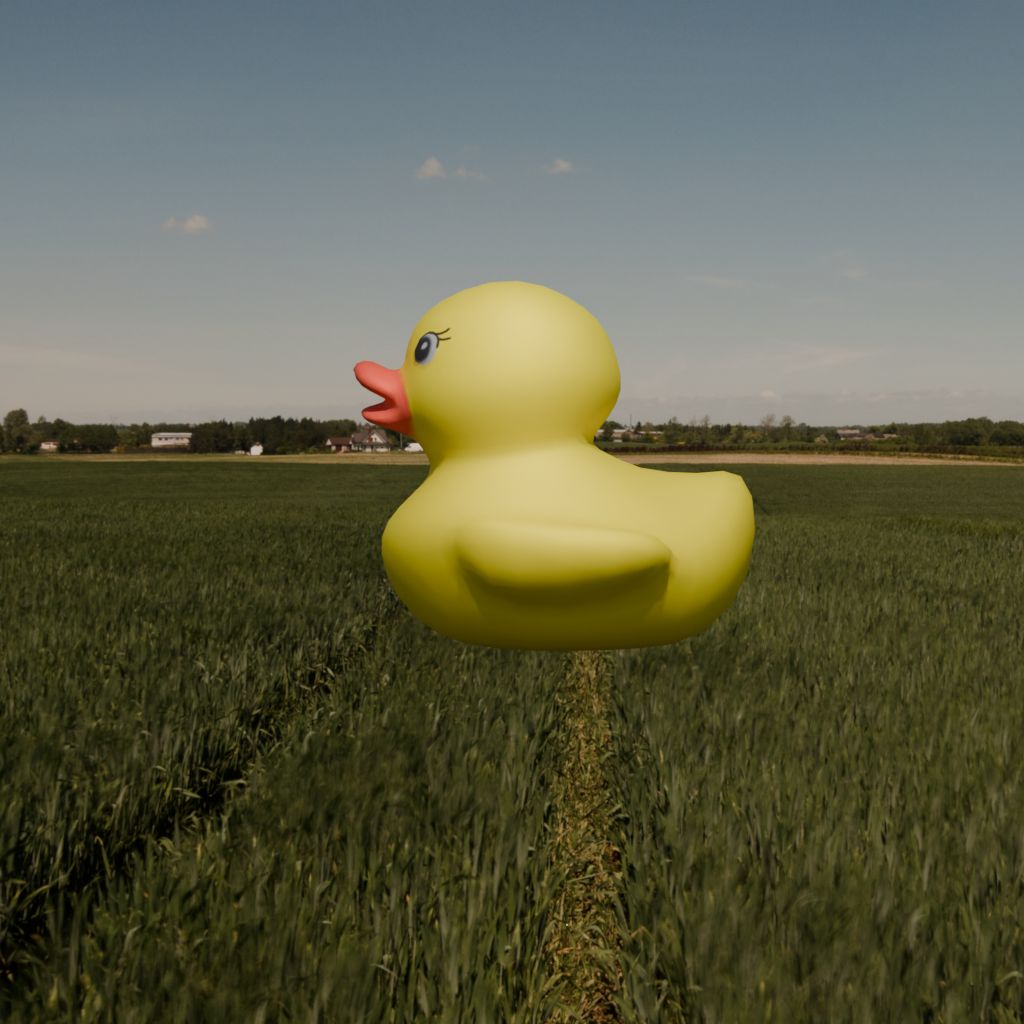
an image of a yellow rubber duck seen from <left> in a lush green field under a sunny sky with clouds.